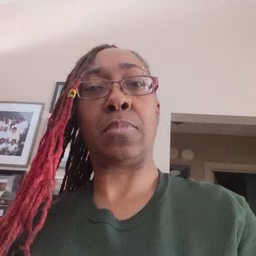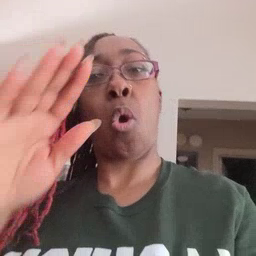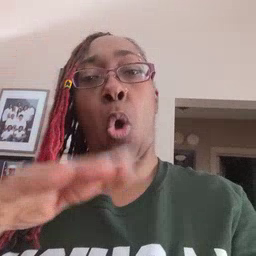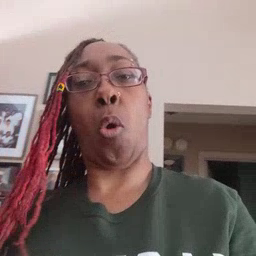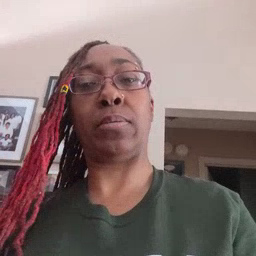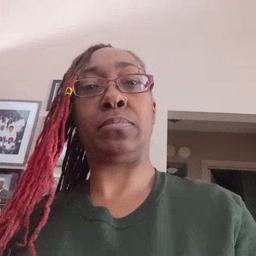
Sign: on